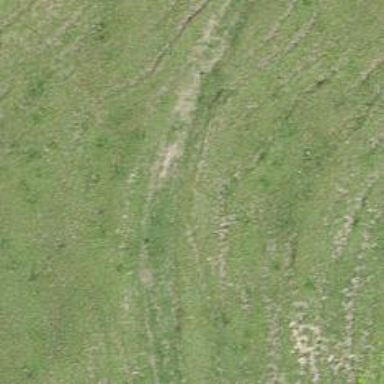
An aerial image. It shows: Grass track of grade4 quality for backcountry hiking.